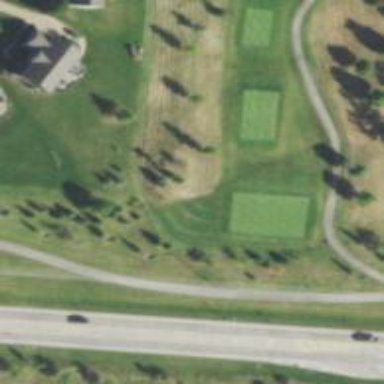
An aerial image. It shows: Golf tee.